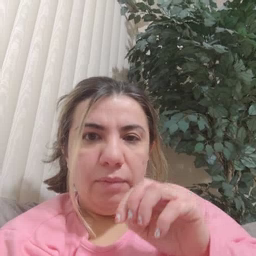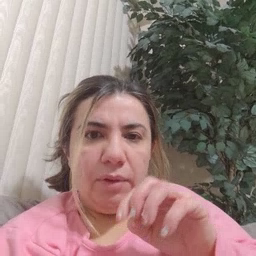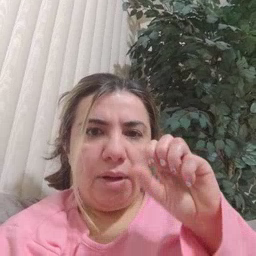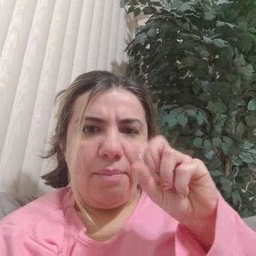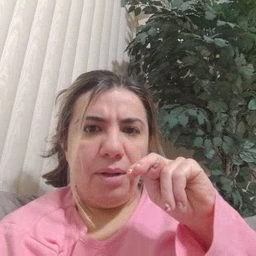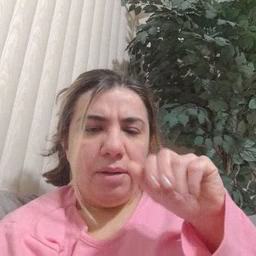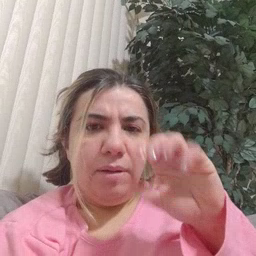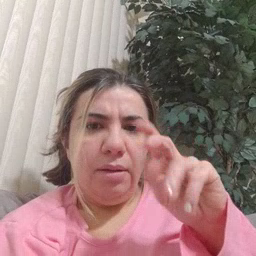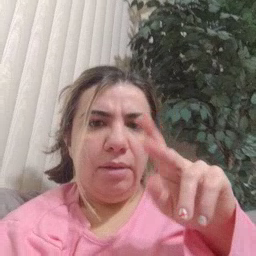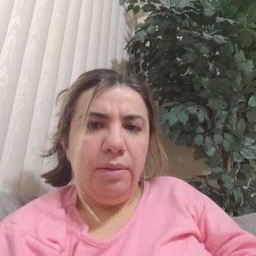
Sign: snack